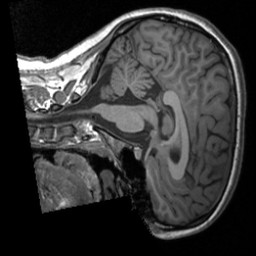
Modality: T1w
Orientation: sagittal
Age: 18
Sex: female
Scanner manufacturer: siemens
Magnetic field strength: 3 T
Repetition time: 1.9 s
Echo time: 0.00226 s